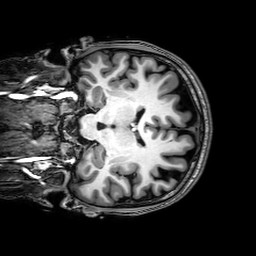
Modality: T1w
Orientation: coronal
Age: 20
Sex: male
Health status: healthy
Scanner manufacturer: philips
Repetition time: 0.008174 s
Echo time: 0.00374 s